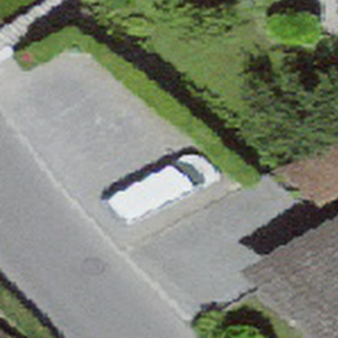
Label: other